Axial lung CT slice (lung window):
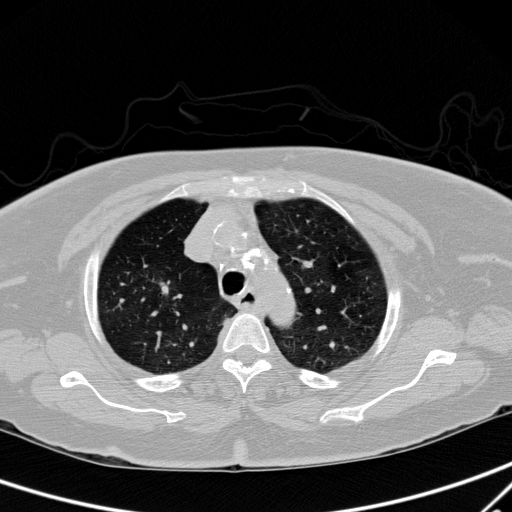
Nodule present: no